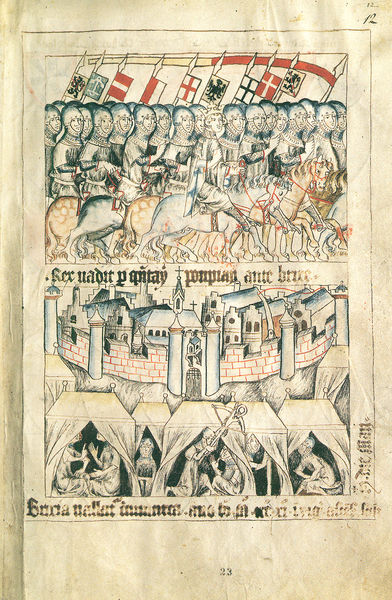
Titel: Trierer Bildhandschrift/Bilderchronik von Kaiser Heinrich VII. und Kurfürst Balduin von Luxemburg 1308-1313/ Kaiser Heinrichs Romfahrt
Schlagwörter: blau, weiß, frau, schwarz, rot, gotik, pferde, schrift, fahnen, mauer, banner, blue, church, crown, king, könig, military, people, red, soldaten, soldiers, white, black, figures, gray, old, wall, yellow, print, brown, burg, türme, text, waffen, ritter, heer, rüstung, helme, silver, mauern, horses, mittelalter, tower, stadtmauer, johanna, lanzen, armor, helmet, knight, speere, drawing, paper, castle, army, illustration, sketch, battle, french, cross, flag, zelte, danish, city, flags, latein, ink, walls, rüstungen, buildings, gate, britain, ritterburg, england, medieval, coat of arms, war, horse, reins, book, buchmalerei, tent, spire, steeple, dragon, christian, christianity, belagerung, stones, page, lion, poster, spears, illumination, towers, middle ages, manuscript, historic, crossbow, moat, knights, helmets, warriors, grill, castles, fortress, middle, te, lance, chivalry, tents, crusades, f, shields, crusaders, middleage, a, hamlet, walled city, encampment, pennants, 23, rex, dfggdfgd, welsh, ggate, heralds, chavalery